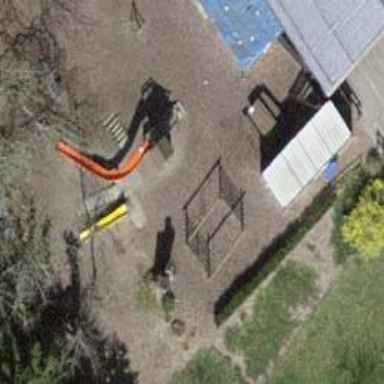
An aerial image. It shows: Playground featuring slide.